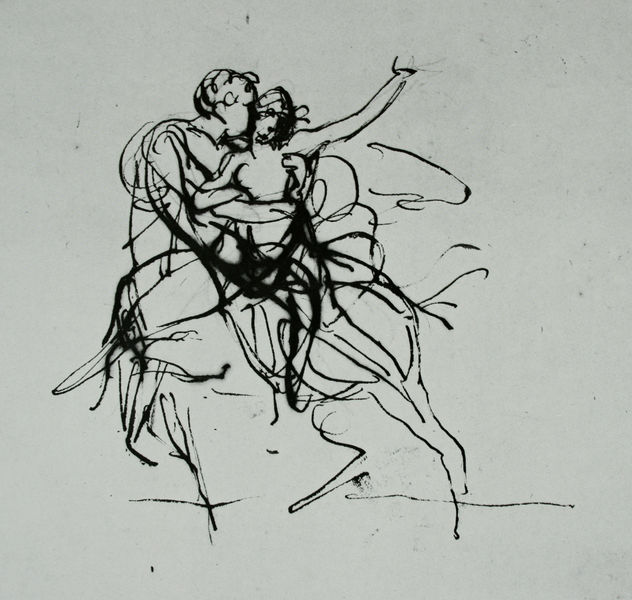
Titel: Nessus und Deianira
Künstler: Bertel Thorvaldsen
Schlagwörter: feder, gott, hand, kopf, mann, nackt, weiß, aquarell, grob, mädchen, sitzen, bewegung, frau, grau, haar, hell, kleid, köpfe, ohr, schwarz, skizze, strasse, zeichnung, dame, tier, tuch, weg, tanz, jung, arm, gesicht, halten, hände, boden, paar, tanzen, pferd, reiter, rund, engel, ausritt, beine, reiten, ritt, sprung, zügel, kuss, küssen, liebe, papier, umarmung, zwei, balett, ballett, studie, abstrakt, modern, graphik, kuh, linien, drehen, figuren, festhalten, wange, striche, flucht, tusche, linie, kohle, druck, schwarz-weiss, radierung, raub, strich, fliehen, schawrz, bleistift, entwurf, mythologie, tinte, liebespaar, ehepaar, picasso, ross, springen, zeus, dressur, sage, entführung, backe, schwartz, schweiff, jupiter, amor, drehung, zeihnung, stier, empor, gestreckt, verlaufen, tänzer, europa, federzeichnung, tuschezeichnung, strichzeichnung, tanzpaar, reittier, widder, knäuel, abstakt, raub der europa, akrobat, andeutung, angedeutet, eurpa, sabinerinnen, sabinerin, umarment, reiter mit geliebter, natürliche liebe, radierunghalten